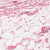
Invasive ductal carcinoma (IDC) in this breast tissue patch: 0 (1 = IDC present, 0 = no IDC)